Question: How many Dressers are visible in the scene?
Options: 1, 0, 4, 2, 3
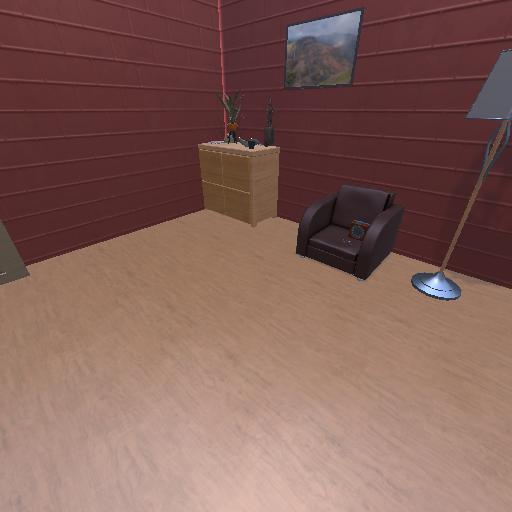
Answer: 1